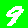
Digit: 9